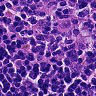
Metastatic tissue present: no